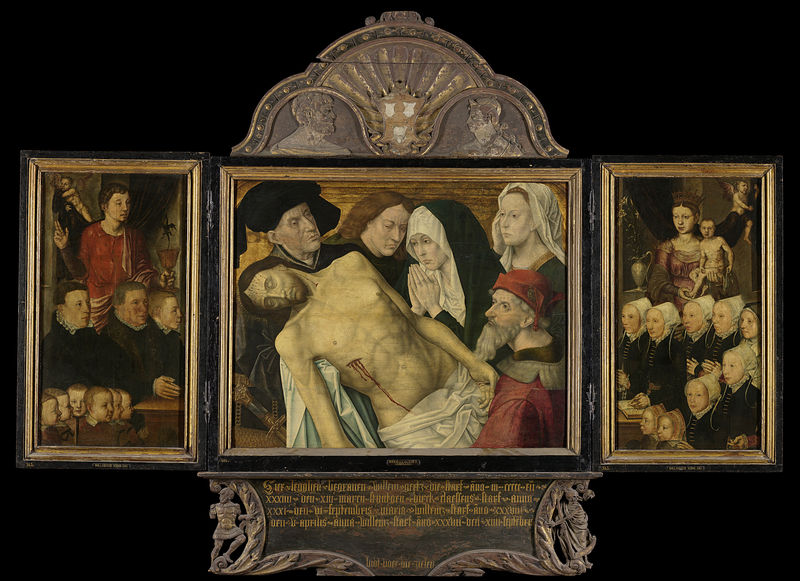
Titel: Memoriedrieluik (voorheen genoemd de Gertz memorietafel) met de bewening (middenpaneel), negen stichters met de heilige Johannes de evangelist (binnenzijde linkervleugel), negen stichteressen met Maria met Kind (binnenzijde rechtervleugel), de heilige Petrus (buitenzijde linkervleugel) en de heilige Maria Magdalena (buitenzijde rechtervleugel)
Künstler: Hugo van der Goes
Standort: Amsterdam
Institution: Rijksmuseum
Schlagwörter: wunde, frauen, menschen, holz, gericht, tod, tot, trauer, kirche, kinder, engel, schrift, baby, soldaten, kopftuch, blut, babys, nonne, gebet, altar, schnitzerei, christus, jesus, kreuzabnahme, kreuzigung, christlich, mittelalter, klerus, geistliche, heilige, maria, magdalena, anbetung, verletzung, beweinung, schrein, triptychon, passion, seitenwunde, chrsitus, chorherren, altarkunst, dreier altarbild